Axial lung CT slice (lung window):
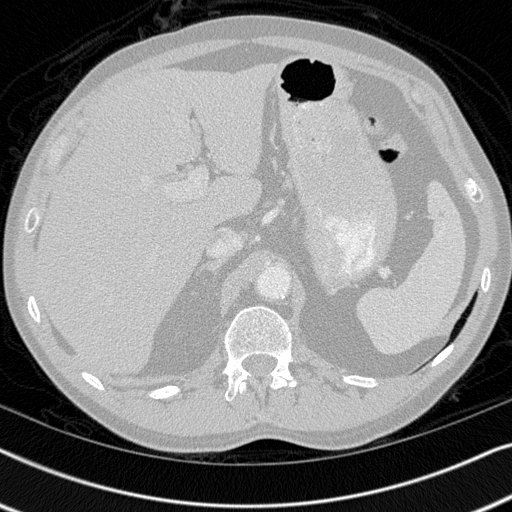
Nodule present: no